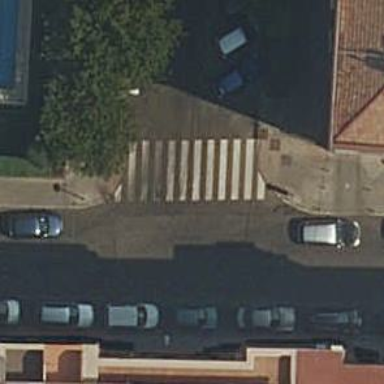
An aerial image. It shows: Pedestrian crossing with zebra markings on footway.